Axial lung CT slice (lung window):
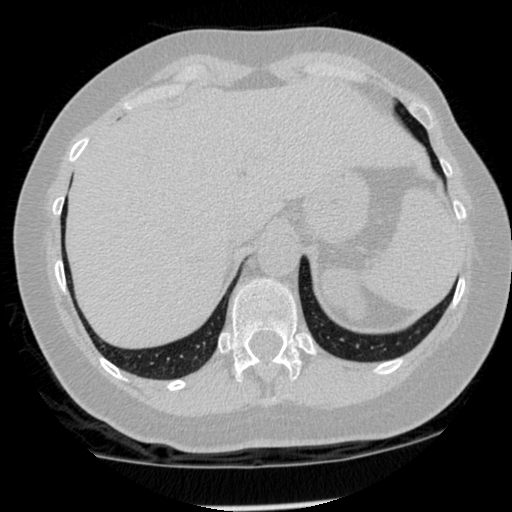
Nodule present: no